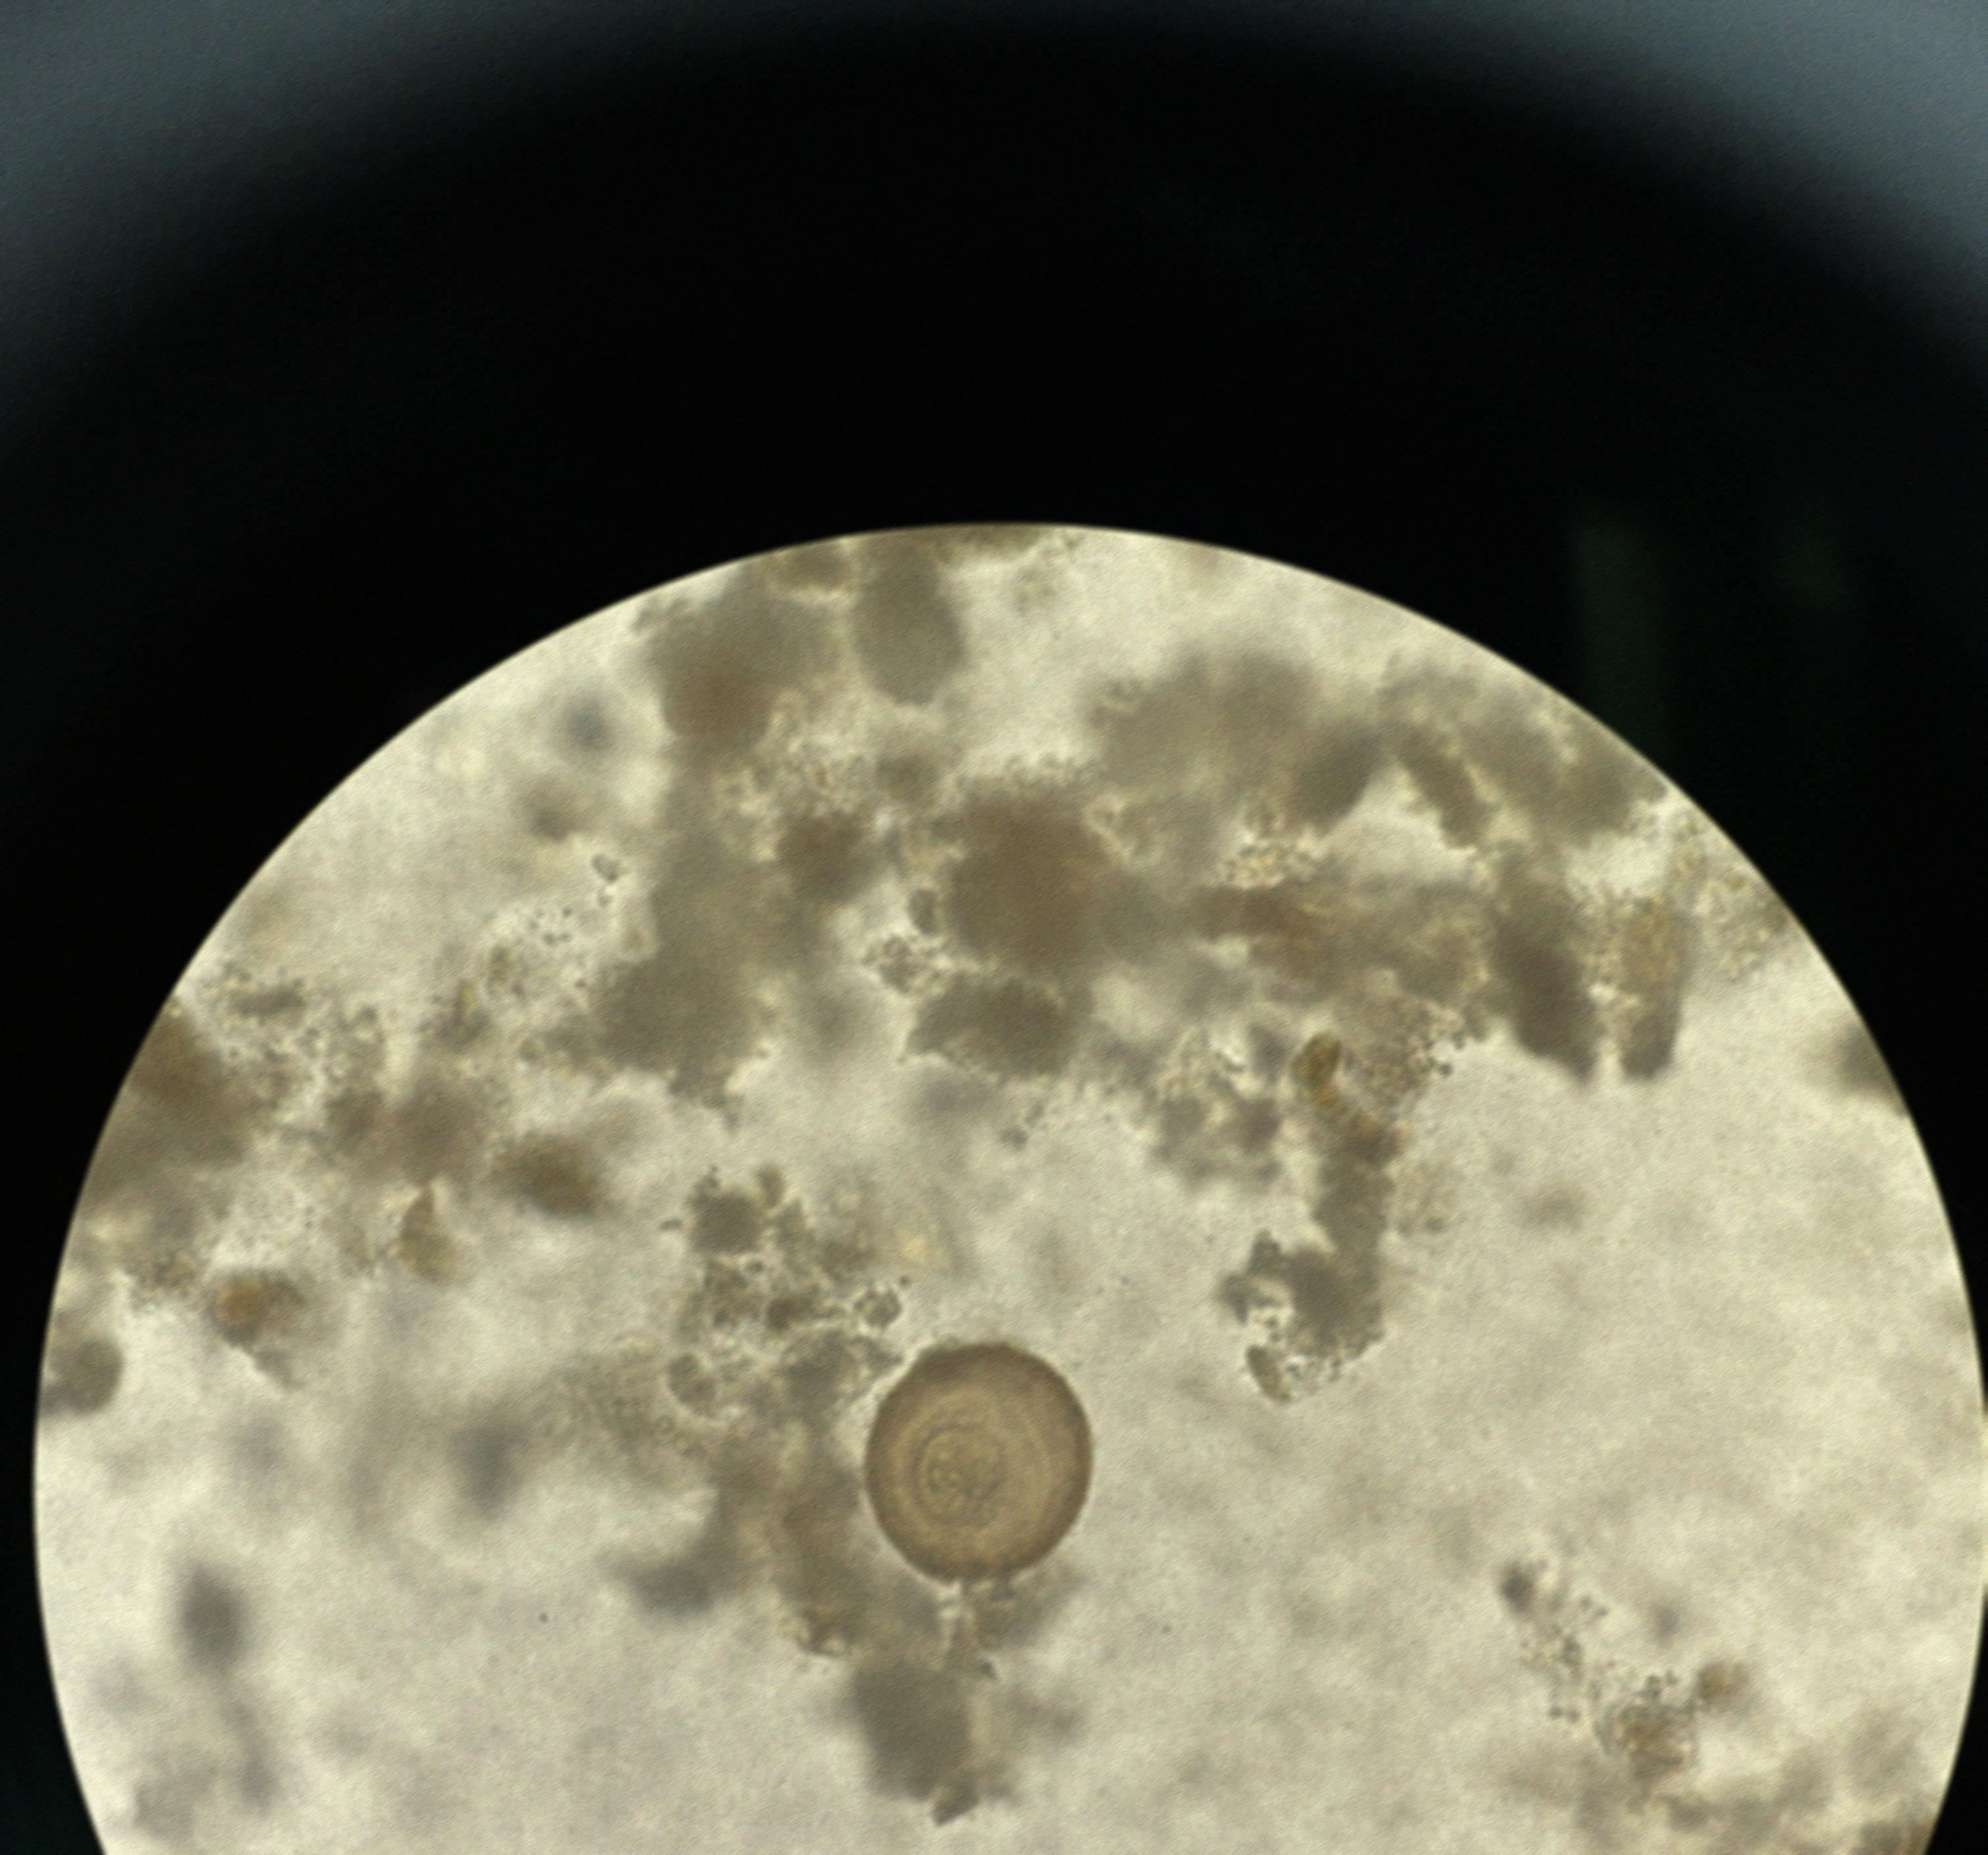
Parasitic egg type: Hymenolepis diminuta